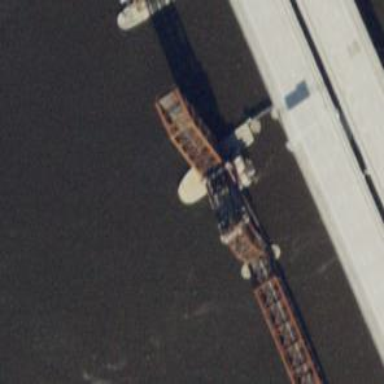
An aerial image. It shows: Bascule movable railway bridge.